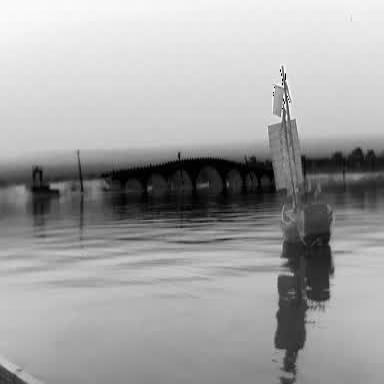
There is a sailboat in the infrared image.